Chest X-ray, PA view. Patient: 65 years old, sex M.
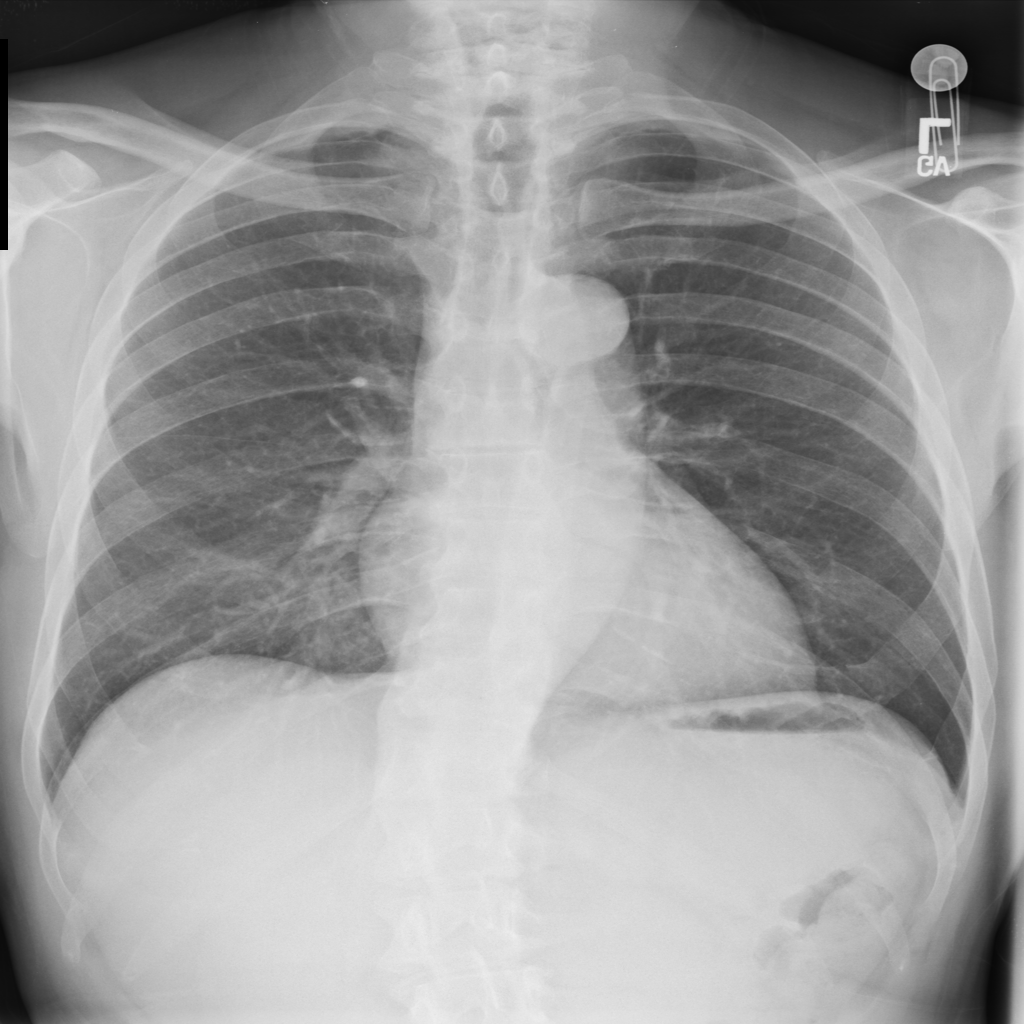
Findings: No Finding